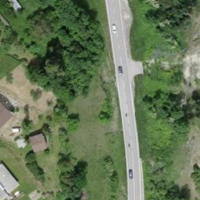
EUNIS habitat code: 43
Species observed at this site:
Falco peregrinus